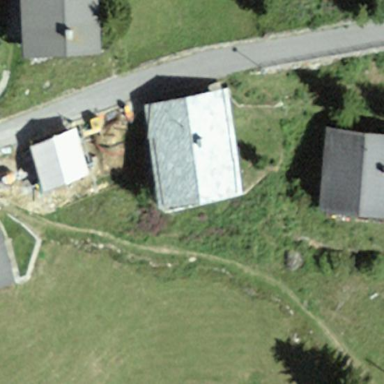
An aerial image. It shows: Residential building with gabled roof.